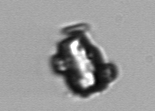
Label: Delphineis